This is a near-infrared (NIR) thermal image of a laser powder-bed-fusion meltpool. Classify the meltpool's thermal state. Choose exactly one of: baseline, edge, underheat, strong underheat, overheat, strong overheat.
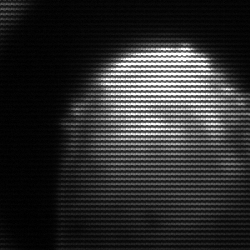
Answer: edge